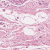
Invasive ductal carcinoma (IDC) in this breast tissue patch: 0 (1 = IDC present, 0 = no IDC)